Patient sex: F
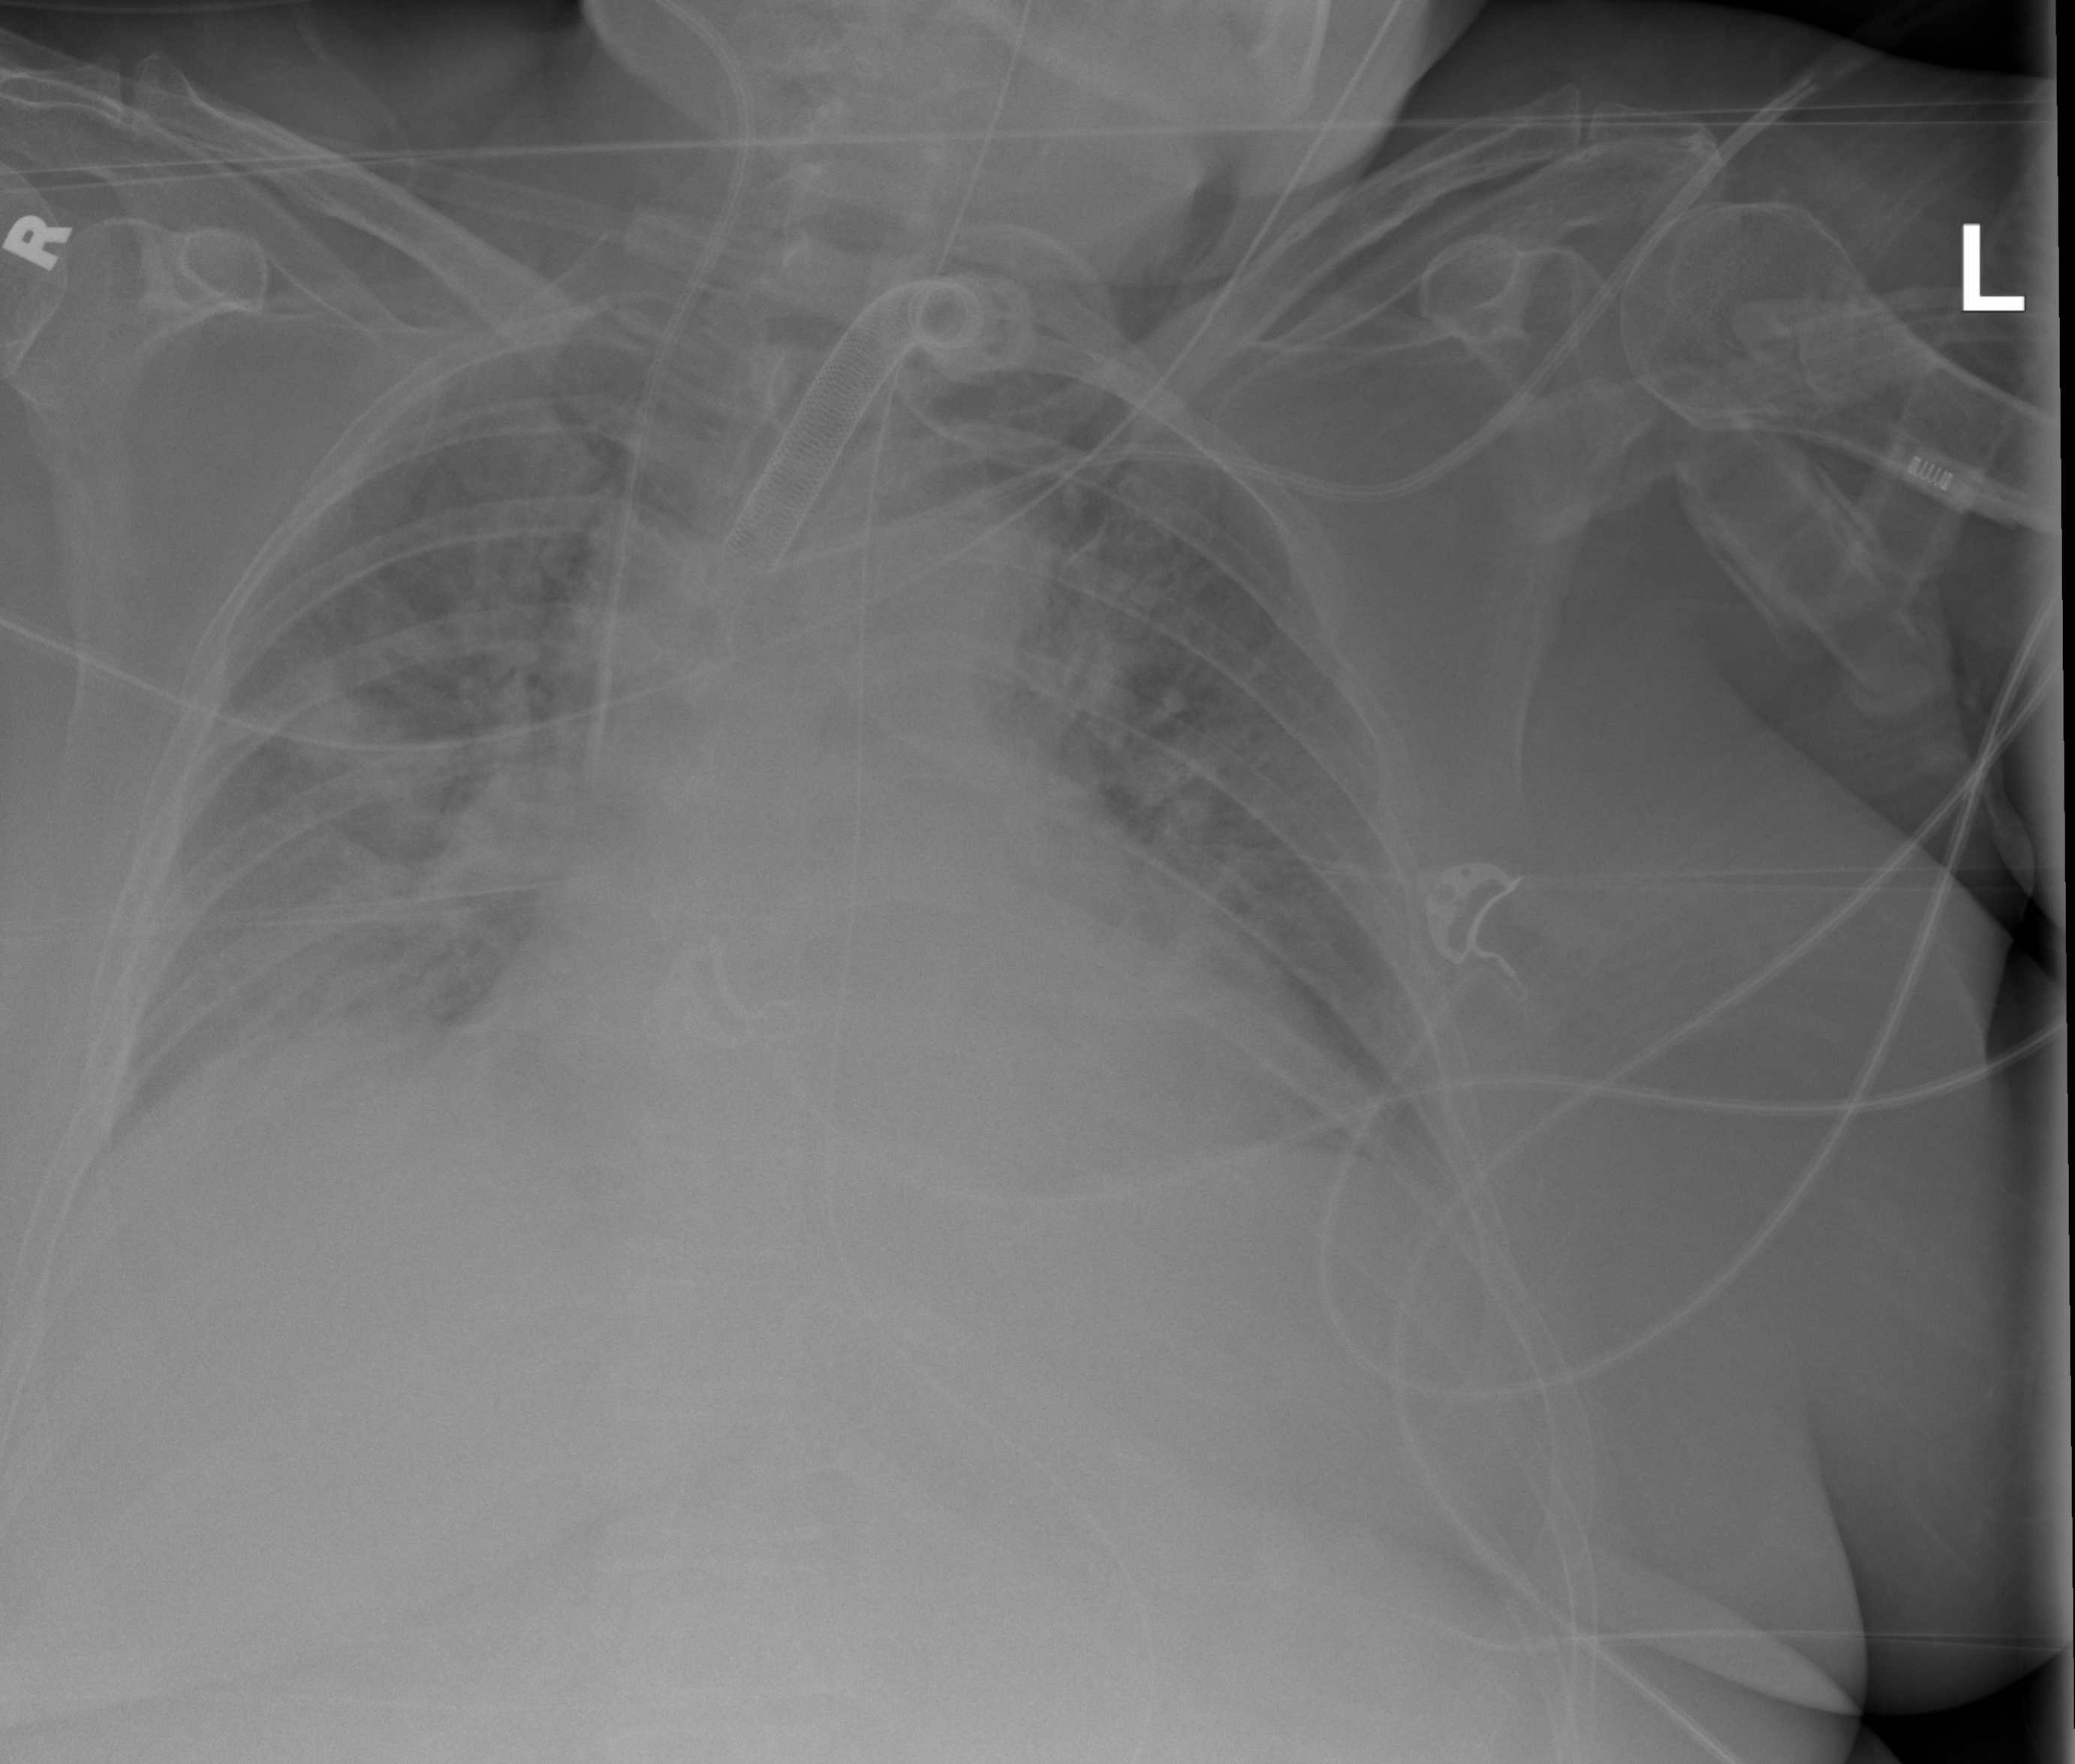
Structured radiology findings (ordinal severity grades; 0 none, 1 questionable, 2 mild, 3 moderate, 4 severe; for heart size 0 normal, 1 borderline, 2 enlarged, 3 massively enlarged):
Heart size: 2
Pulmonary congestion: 3
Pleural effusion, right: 2
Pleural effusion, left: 2
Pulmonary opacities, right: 3
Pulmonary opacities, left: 3
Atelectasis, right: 3
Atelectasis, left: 2